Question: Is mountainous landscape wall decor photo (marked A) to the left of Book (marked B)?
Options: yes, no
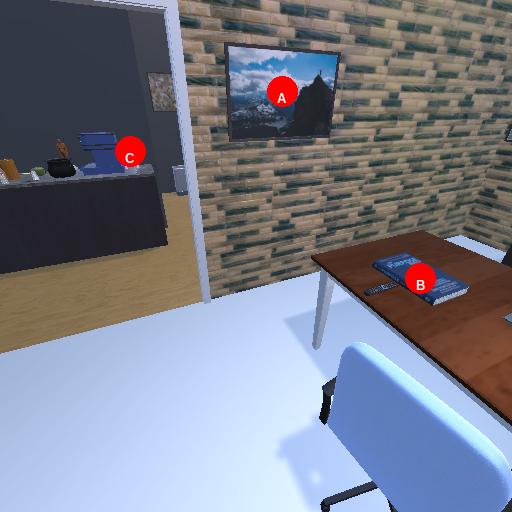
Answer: yes